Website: macys
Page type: gifting
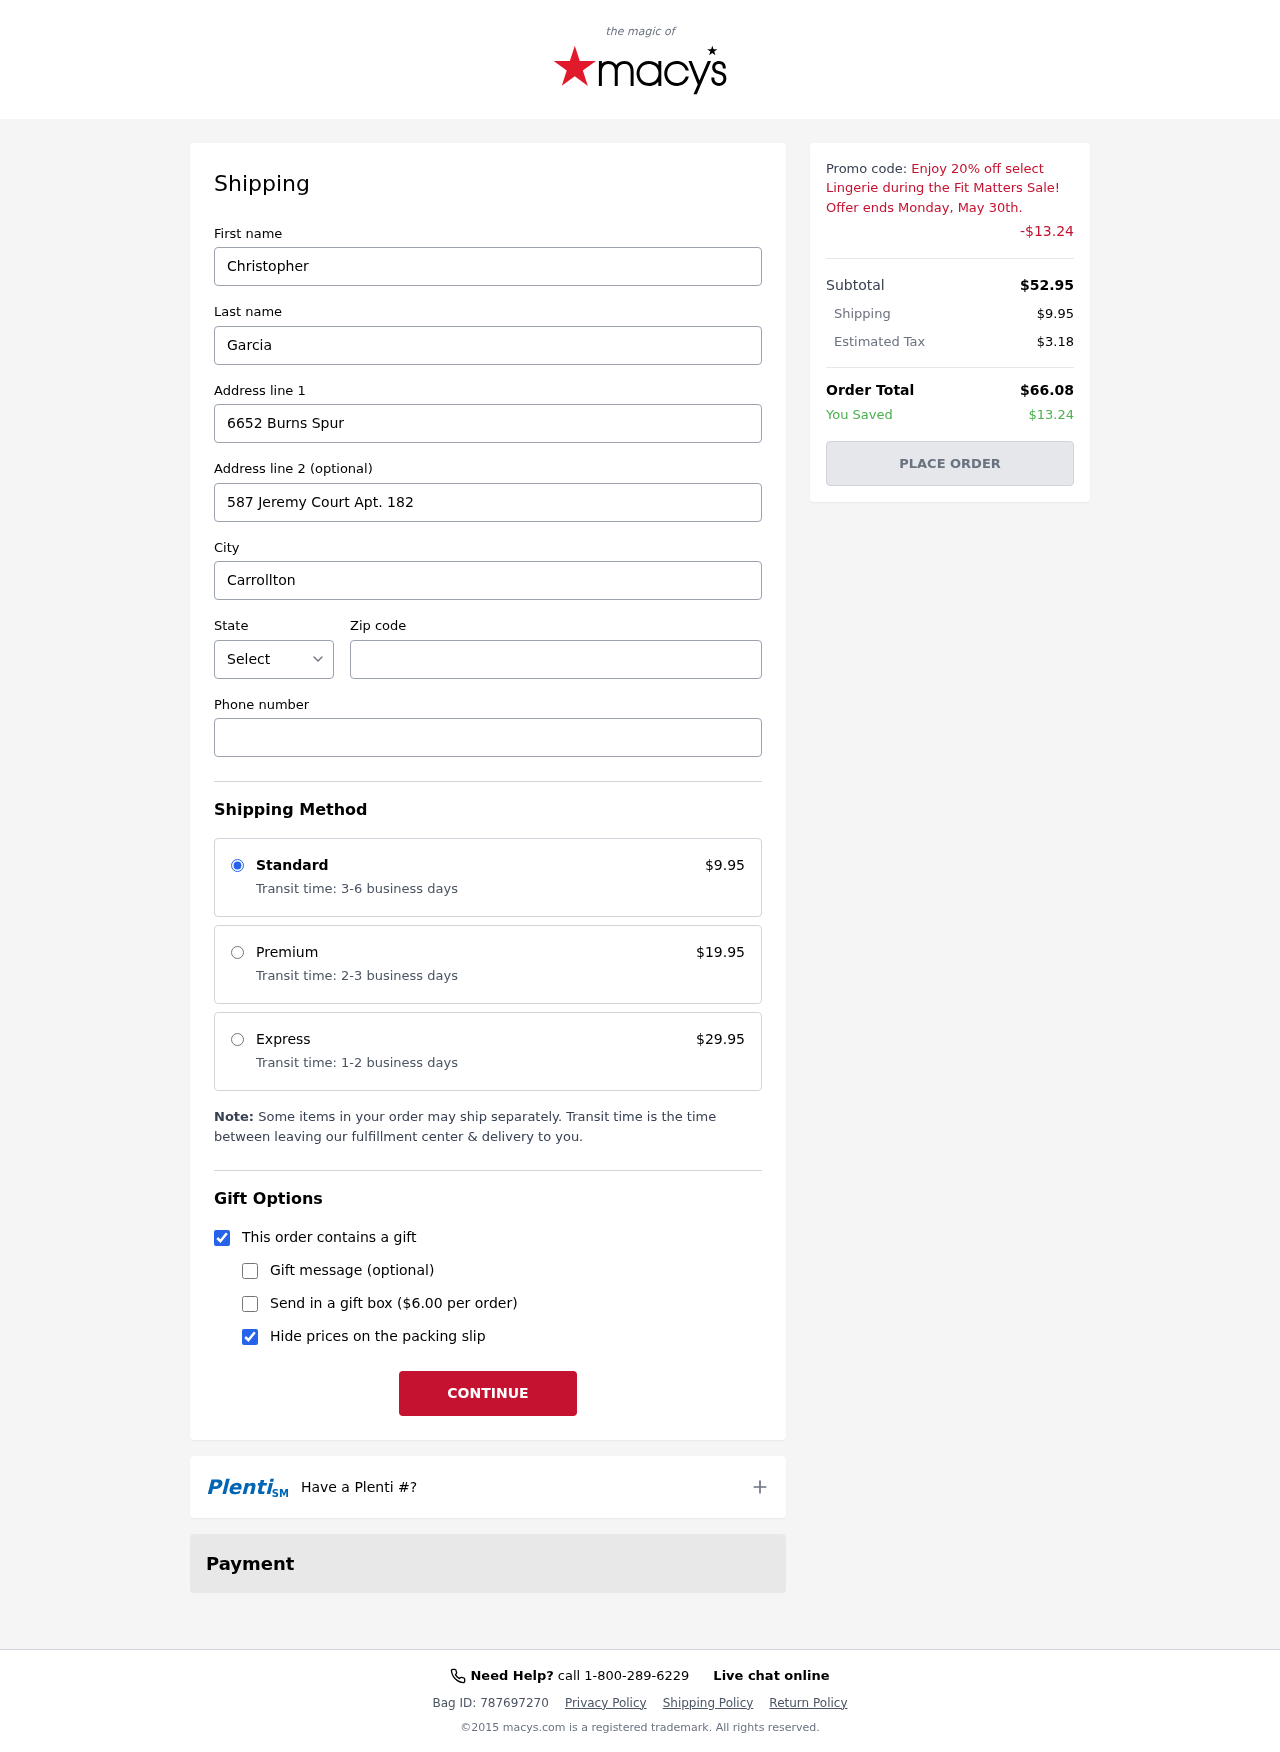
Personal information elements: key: PII_CITY
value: Carrollton
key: PII_FIRSTNAME
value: Christopher
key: PII_LASTNAME
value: Garcia
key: PII_PHONE
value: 2286114146
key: PII_POSTCODE
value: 88800
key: PII_STATE_ABBR
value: IN
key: PII_STREET
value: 6652 Burns Spur
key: PII_STREET2
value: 587 Jeremy Court Apt. 182
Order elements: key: ORDER_SHIPPING_COST
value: $9.95
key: ORDER_DISCOUNT
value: -$13.24
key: ORDER_SUBTOTAL
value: $52.95
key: ORDER_TAX
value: $3.18
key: ORDER_TOTAL
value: $66.08
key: ORDER_SAVINGS
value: $13.24